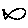
Label: fish